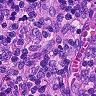
Metastatic tissue present: no